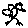
Label: bird